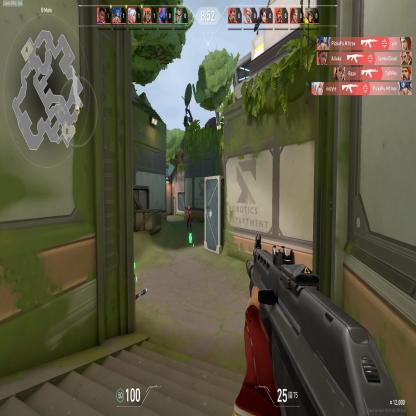
Label: enemy